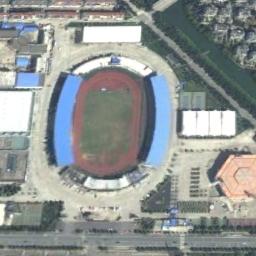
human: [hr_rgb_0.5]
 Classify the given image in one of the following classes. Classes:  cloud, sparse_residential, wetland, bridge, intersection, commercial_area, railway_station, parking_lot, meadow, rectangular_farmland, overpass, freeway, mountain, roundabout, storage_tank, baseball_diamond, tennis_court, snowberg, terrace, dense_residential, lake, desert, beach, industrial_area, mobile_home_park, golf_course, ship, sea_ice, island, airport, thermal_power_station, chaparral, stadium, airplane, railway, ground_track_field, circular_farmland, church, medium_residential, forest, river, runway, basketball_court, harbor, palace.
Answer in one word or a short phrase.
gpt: stadium